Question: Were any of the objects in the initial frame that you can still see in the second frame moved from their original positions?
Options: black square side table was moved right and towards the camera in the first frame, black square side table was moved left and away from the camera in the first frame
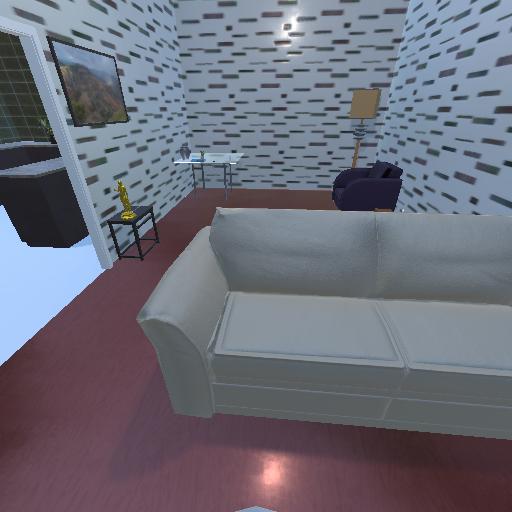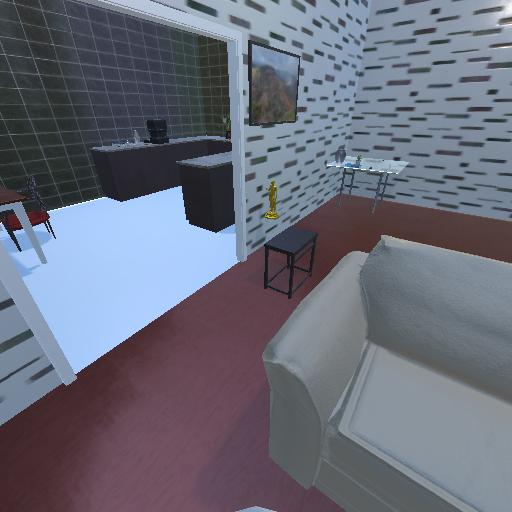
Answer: black square side table was moved right and towards the camera in the first frame